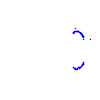
Particle: kaon